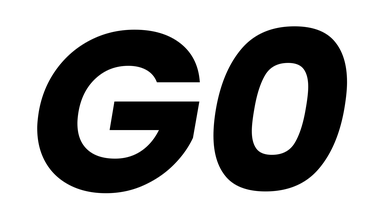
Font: Poppins-BoldItalic